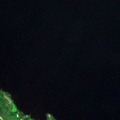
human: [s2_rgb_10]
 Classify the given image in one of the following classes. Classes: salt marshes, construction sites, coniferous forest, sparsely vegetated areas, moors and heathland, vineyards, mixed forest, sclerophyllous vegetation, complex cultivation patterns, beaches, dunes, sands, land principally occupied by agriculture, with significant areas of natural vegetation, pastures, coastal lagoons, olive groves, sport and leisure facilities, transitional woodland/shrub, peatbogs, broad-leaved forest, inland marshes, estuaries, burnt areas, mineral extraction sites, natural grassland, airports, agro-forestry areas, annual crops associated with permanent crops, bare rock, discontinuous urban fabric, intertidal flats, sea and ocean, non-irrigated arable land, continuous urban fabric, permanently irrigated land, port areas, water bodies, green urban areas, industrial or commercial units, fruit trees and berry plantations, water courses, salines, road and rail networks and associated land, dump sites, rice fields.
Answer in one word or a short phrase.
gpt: mixed forest, water bodies